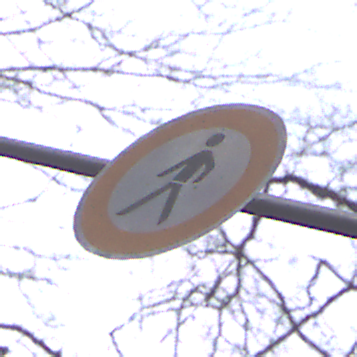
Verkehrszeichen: VerbotFussgaenger
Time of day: MorningAfternoon
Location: Outdoor (Nature)
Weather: Overcast
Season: Autumn
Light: Natural